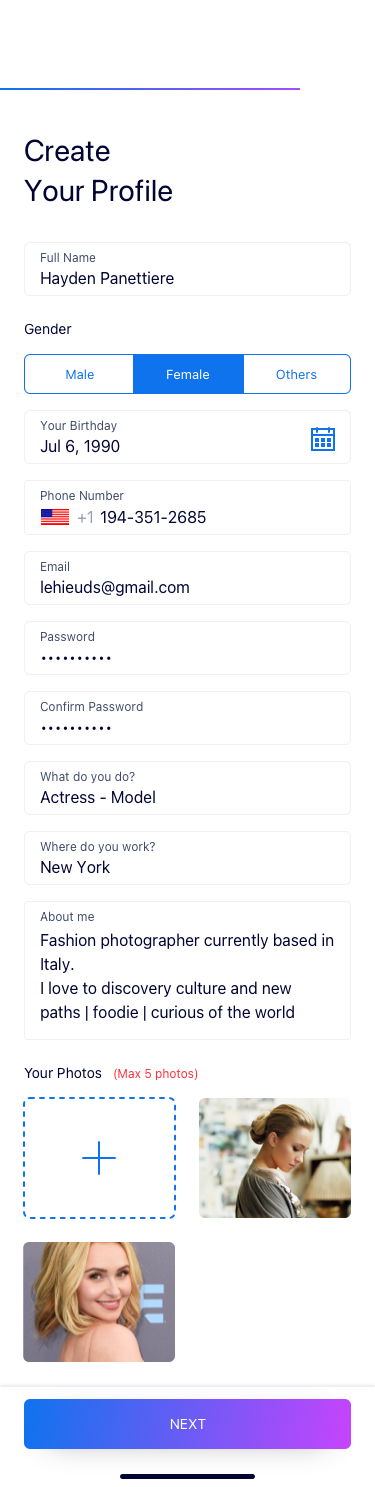
Text in this UI design:
Create
Your Profile
Your Photos
(Max 5 photos)
Gender
Male
Female
Others

194-351-2685
+1
Phone Number

Fashion photographer currently based in Italy.
I love to discovery culture and new paths | foodie | curious of the world
About me